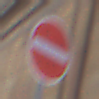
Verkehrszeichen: VerbotDerEinfahrt
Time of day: Midday
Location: Outdoor (Urban)
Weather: Overcast
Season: NotSpecified
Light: Natural